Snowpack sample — Buffalo Mountain, Silverthorne, Colorado, USA (1/25/25, 10:11 AM MST)
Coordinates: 39.6222, -106.1139
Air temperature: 22 °F
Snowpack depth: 110 cm
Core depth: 30 cm
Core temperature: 42.8 °F
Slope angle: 12°, slope face: 102°
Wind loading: high
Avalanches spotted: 0
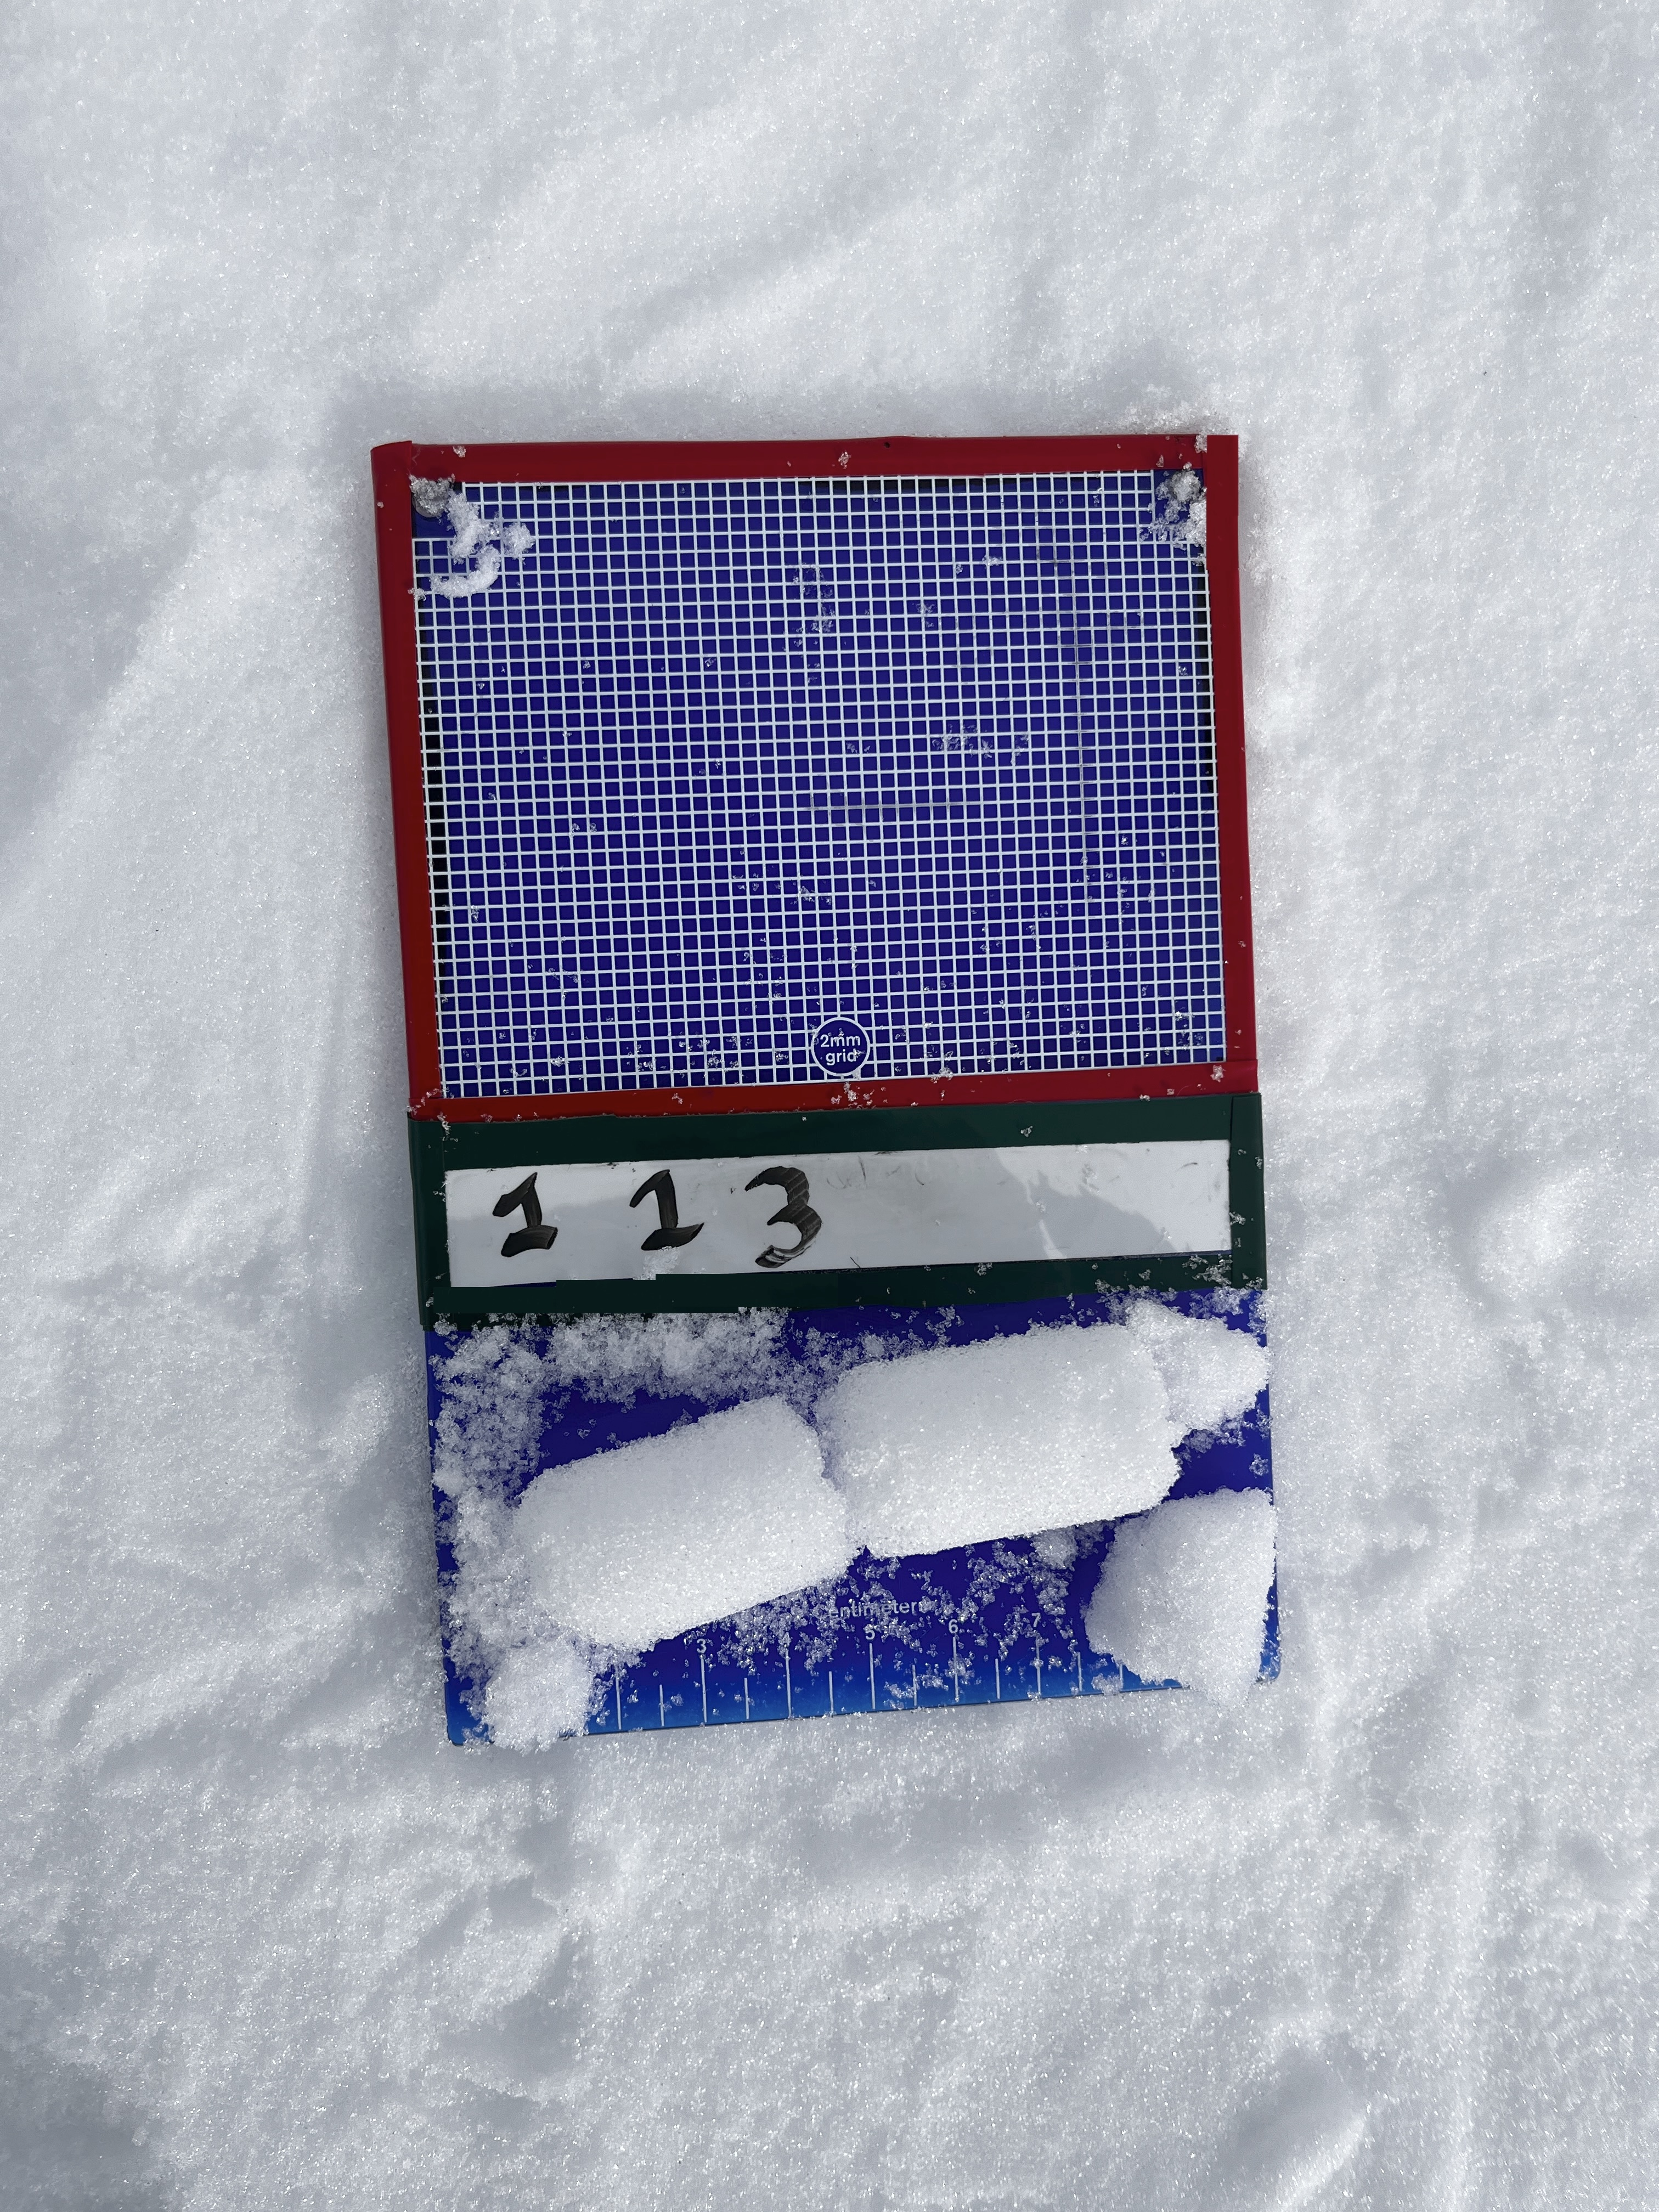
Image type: crystal_card
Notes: No avalanches nearby, collected on the outskirts of a fire break 15 meters from the treeline, on way to Buffalo and Red Mountain